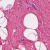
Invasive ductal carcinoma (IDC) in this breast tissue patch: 0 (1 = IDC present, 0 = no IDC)